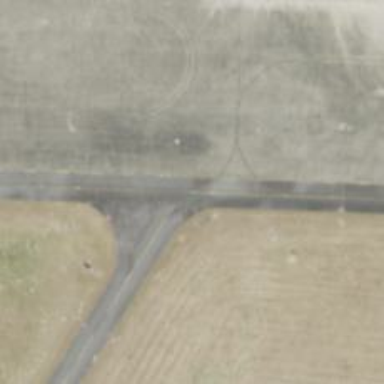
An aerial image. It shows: Taxiway at the airport with asphalt surface.